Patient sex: M
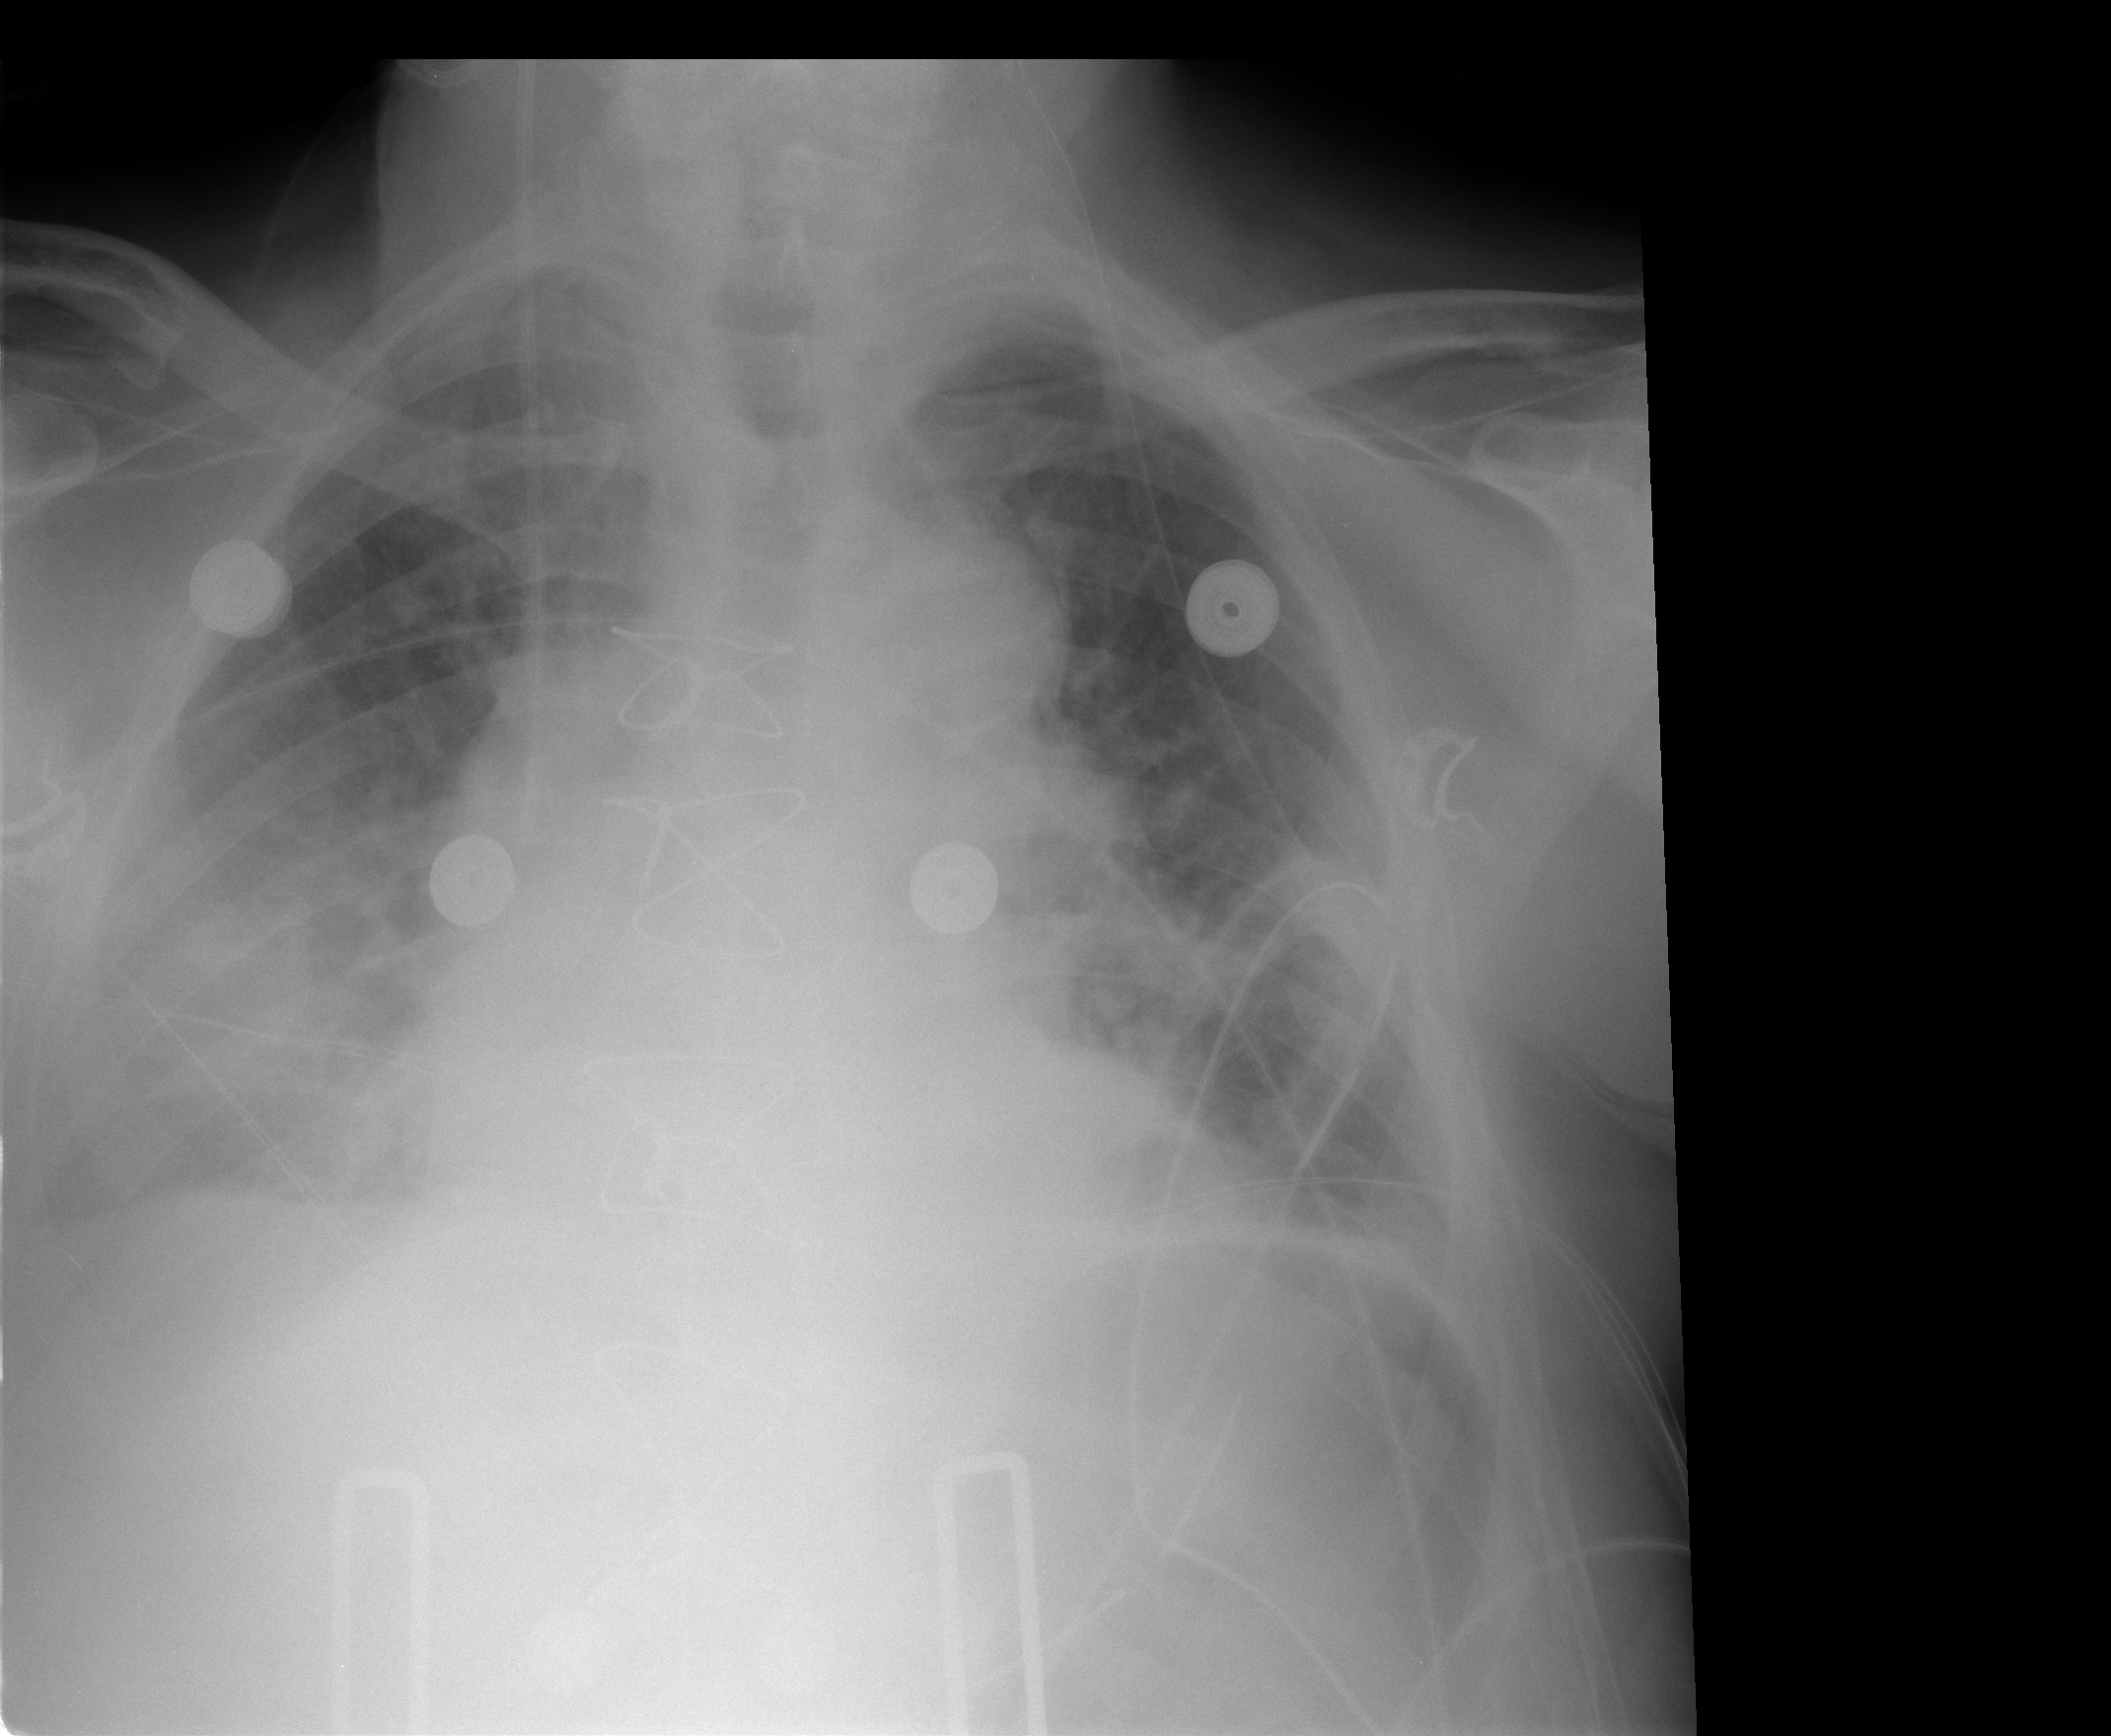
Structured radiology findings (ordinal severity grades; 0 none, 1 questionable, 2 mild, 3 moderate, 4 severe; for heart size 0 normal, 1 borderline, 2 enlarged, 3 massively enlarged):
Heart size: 2
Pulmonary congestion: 3
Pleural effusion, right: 3
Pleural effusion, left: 2
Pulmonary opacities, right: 2
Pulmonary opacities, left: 2
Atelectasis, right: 2
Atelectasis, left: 2